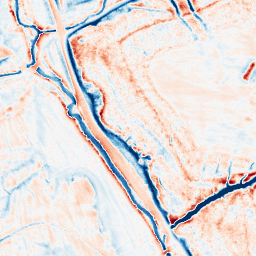
Category: edge_preserving
Decomposition family: anisotropic_diffusion
Decomposition parameters: iterations: 50
kappa: 10
gamma: 0.15
Upsampling method: bspline
Upsampling parameters: scale: 8
Upsampling scale: 8